Field crop: maize
Growth stage: 2
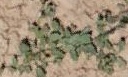
Species: convolvulus